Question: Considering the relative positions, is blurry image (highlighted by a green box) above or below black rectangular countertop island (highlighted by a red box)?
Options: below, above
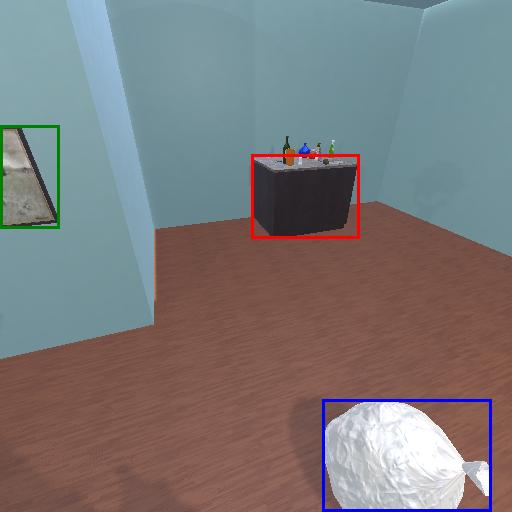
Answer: below